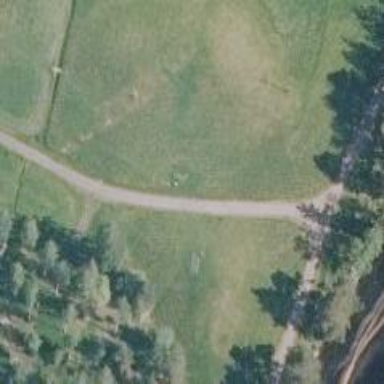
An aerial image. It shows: Disc golf tee area.